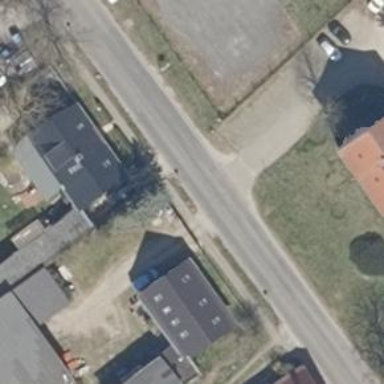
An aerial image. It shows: Secondary road with asphalt surface.